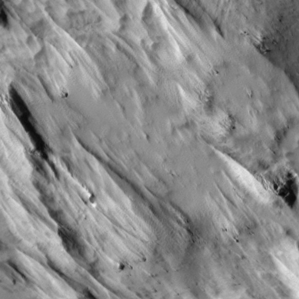
Label: non_frost